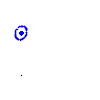
Particle: kaon